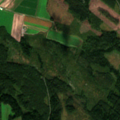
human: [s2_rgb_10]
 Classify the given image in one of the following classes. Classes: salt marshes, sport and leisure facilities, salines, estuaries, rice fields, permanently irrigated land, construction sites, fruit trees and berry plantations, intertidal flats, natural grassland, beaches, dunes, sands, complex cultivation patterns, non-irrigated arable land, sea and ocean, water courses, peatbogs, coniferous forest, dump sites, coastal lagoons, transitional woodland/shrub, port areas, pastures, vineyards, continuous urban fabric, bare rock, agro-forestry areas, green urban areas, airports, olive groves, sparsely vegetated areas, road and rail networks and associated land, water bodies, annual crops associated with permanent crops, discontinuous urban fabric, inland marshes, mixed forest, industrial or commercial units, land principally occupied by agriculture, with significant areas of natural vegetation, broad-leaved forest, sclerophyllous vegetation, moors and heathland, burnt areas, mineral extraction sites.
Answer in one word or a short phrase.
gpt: non-irrigated arable land, coniferous forest, mixed forest, transitional woodland/shrub